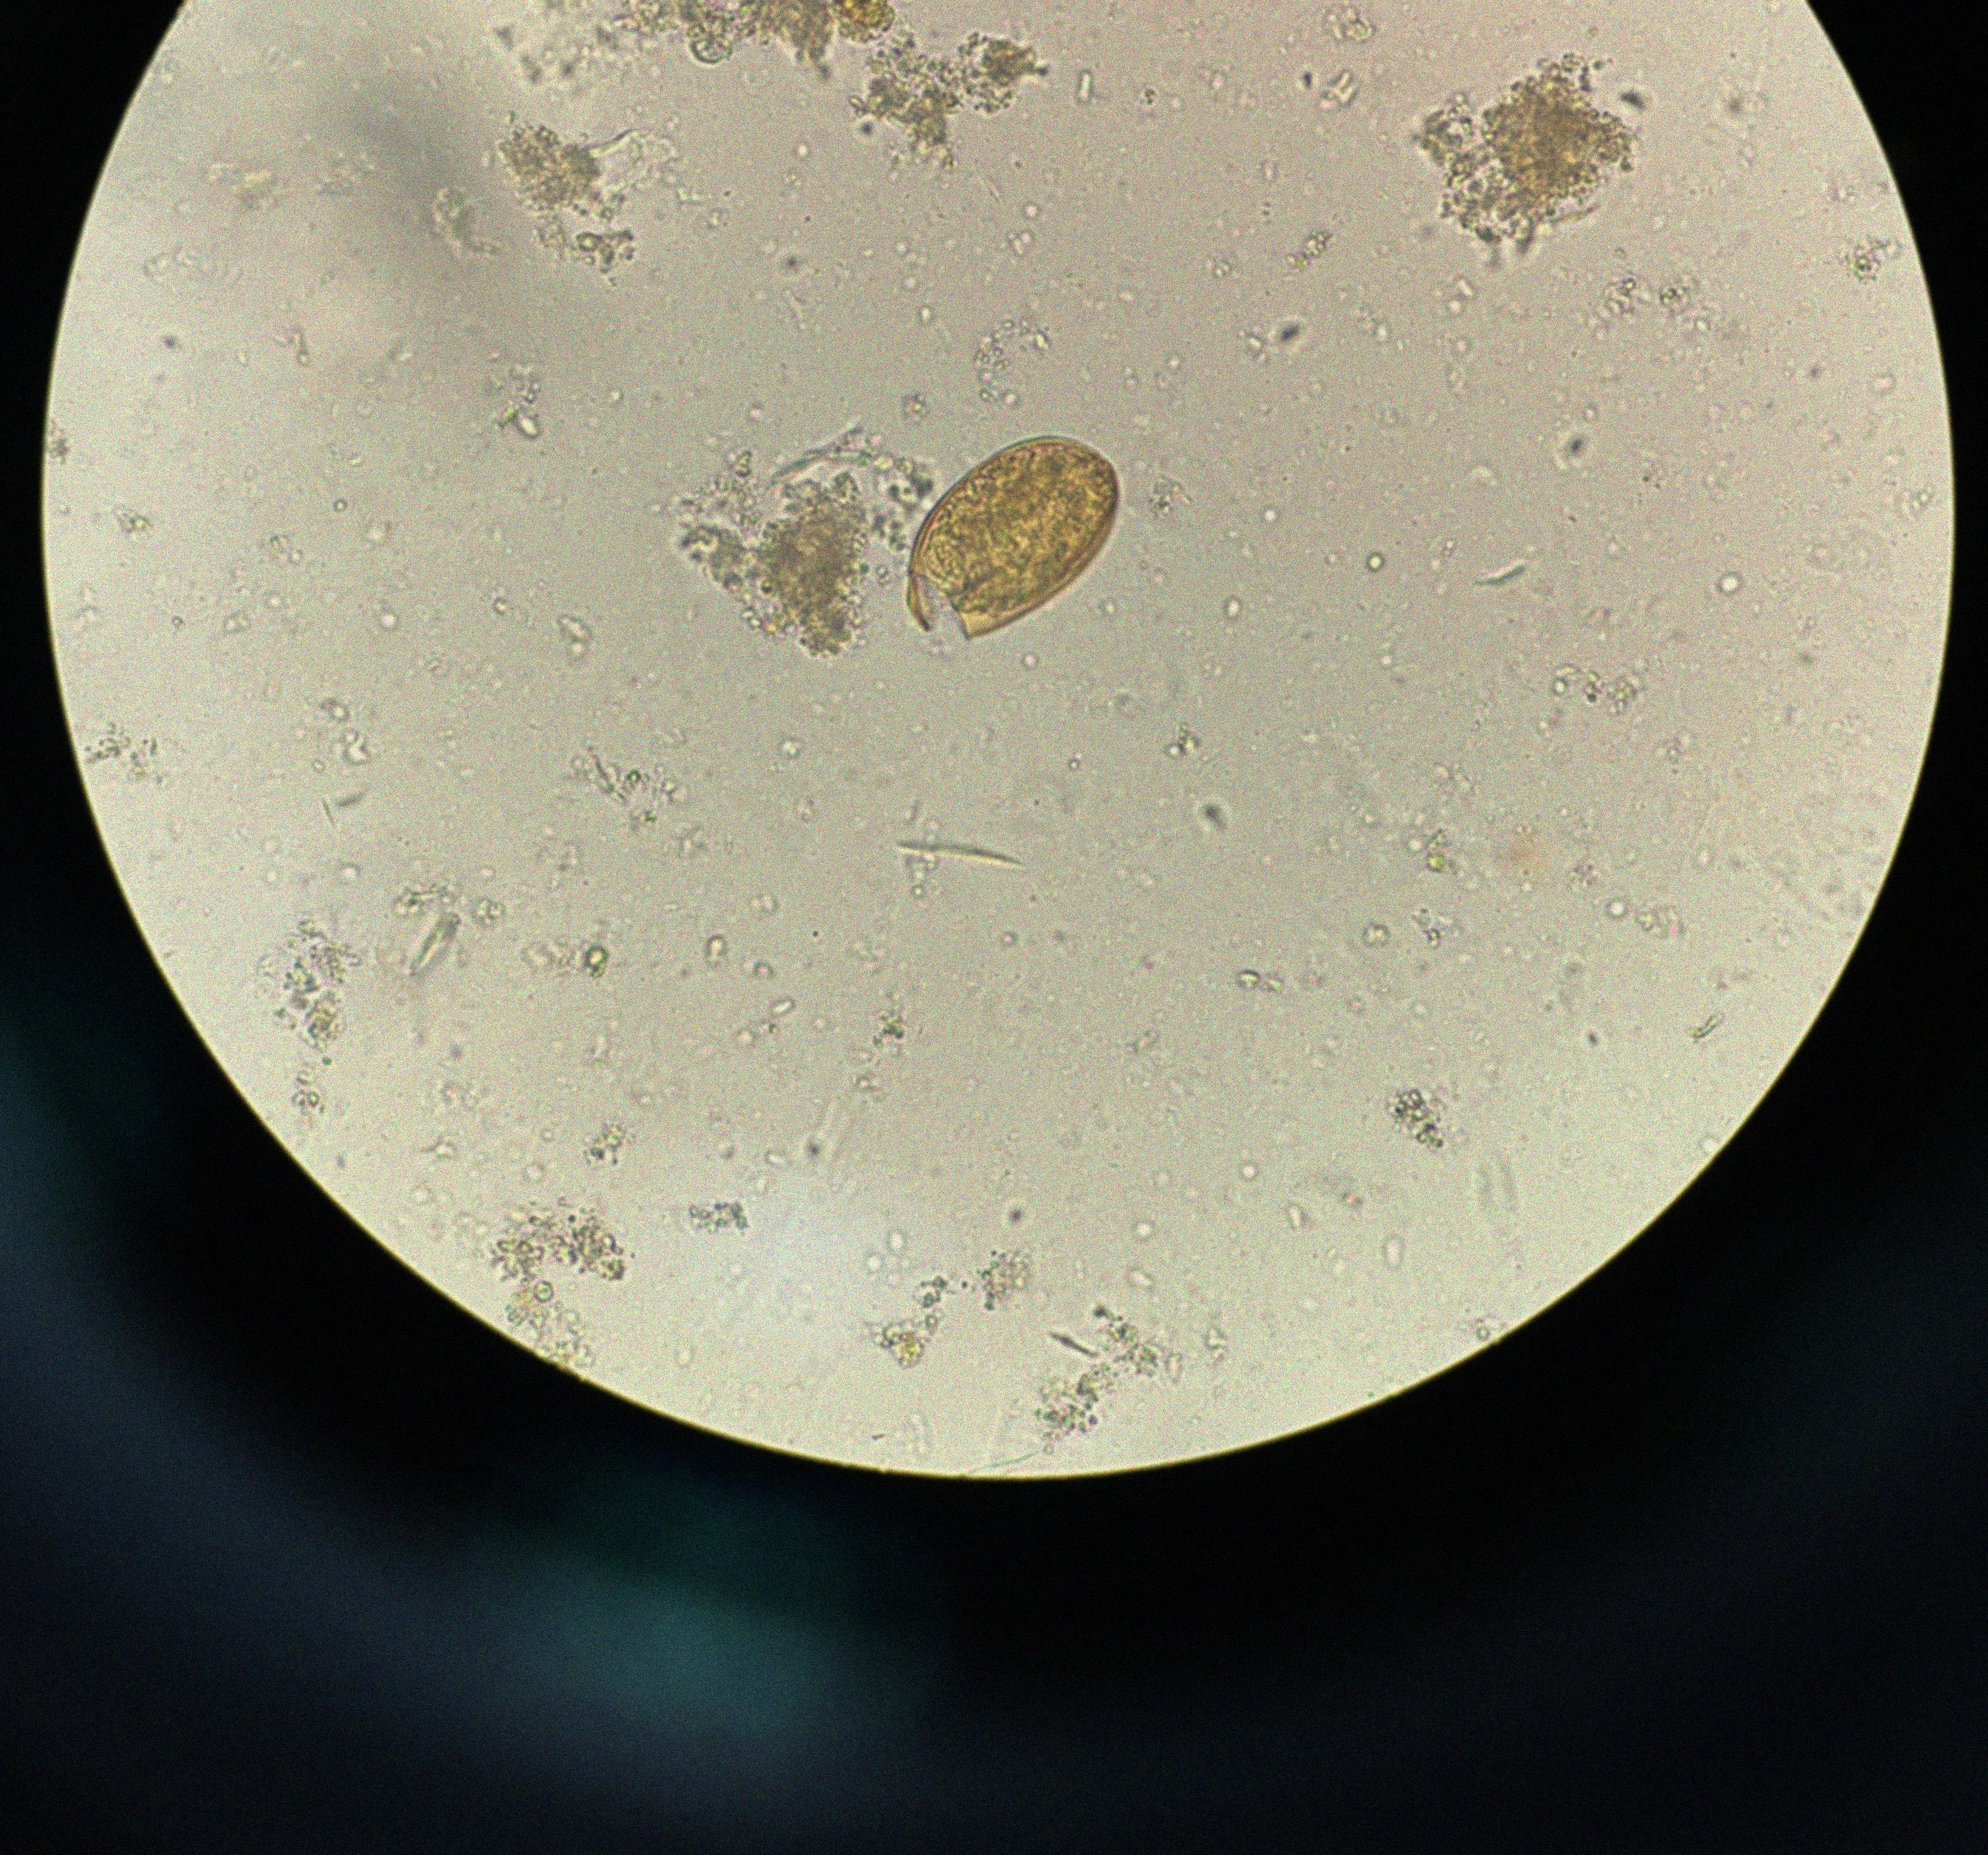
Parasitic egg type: Paragonimus spp